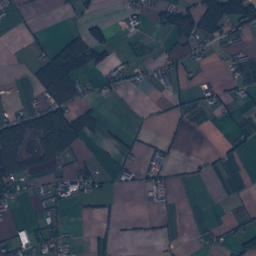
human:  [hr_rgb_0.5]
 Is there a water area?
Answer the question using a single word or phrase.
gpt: yes

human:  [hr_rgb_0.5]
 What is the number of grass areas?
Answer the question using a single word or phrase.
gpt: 293

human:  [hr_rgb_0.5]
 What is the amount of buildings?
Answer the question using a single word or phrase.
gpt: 303

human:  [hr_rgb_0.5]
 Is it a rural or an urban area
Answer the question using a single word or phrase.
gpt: rural

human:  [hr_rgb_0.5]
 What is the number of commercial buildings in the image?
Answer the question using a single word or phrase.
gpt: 25

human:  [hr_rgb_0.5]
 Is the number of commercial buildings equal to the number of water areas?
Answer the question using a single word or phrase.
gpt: no

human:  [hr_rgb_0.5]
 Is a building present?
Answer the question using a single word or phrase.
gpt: yes

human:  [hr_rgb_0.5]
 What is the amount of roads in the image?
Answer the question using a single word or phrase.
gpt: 146

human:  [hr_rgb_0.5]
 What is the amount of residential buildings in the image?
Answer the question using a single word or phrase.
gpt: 276

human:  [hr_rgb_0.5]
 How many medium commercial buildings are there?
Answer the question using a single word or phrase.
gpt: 8

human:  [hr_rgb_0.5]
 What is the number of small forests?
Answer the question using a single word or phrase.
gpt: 37

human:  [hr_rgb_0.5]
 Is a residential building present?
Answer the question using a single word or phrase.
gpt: yes

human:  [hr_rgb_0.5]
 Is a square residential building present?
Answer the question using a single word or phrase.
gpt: yes

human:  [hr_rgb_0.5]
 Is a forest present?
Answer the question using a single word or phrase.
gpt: yes

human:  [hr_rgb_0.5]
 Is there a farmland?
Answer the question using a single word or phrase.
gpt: yes

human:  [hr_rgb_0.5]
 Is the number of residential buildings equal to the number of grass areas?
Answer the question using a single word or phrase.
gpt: no

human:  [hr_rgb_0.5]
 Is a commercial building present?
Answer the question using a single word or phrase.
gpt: yes

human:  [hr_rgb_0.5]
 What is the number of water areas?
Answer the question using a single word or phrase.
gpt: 30

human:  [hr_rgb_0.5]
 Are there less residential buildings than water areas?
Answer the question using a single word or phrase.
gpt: no

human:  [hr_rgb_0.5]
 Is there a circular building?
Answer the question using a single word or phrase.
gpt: yes

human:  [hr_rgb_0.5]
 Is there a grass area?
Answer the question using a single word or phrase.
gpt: yes

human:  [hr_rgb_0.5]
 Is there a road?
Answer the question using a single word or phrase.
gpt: yes

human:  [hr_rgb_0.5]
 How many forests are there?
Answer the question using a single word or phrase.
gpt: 110

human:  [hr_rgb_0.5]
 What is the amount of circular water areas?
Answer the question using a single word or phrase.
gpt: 0

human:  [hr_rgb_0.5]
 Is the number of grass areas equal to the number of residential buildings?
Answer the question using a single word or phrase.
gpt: no

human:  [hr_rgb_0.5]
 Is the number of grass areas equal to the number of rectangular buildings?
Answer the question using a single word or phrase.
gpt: no

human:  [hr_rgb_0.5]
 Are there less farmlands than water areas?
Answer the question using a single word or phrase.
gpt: no

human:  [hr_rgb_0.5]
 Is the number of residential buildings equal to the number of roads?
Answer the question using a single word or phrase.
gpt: no

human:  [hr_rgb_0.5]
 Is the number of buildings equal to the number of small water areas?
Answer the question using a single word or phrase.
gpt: no

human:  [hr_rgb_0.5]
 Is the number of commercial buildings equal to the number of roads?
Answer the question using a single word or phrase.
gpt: no

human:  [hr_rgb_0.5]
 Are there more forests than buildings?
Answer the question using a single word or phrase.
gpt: no

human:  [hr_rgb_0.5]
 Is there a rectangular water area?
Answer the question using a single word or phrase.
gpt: yes

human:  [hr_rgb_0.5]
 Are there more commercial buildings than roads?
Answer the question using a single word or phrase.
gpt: no

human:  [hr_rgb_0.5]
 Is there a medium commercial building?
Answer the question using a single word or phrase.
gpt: yes

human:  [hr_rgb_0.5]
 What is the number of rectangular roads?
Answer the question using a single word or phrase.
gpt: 0

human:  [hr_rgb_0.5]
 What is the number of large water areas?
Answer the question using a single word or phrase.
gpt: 1

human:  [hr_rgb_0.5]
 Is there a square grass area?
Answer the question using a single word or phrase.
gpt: no

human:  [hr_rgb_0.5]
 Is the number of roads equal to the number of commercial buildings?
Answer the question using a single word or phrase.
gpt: no

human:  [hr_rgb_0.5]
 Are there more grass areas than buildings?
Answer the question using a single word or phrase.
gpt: no

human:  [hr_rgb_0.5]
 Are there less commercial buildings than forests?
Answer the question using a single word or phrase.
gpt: yes

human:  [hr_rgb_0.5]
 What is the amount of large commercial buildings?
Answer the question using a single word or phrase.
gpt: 4

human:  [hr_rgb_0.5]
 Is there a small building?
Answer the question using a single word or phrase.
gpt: yes

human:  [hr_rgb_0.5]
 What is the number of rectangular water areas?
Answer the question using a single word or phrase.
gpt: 8

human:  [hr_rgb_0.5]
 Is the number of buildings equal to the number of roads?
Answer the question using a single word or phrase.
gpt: no

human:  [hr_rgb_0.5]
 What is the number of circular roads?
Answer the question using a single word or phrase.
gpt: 0

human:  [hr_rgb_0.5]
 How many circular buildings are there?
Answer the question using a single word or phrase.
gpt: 3

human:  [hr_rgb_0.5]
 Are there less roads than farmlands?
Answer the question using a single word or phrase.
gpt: no

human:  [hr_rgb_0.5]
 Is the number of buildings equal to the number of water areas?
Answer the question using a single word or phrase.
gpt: no

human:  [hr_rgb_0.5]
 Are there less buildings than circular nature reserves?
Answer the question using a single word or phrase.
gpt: no

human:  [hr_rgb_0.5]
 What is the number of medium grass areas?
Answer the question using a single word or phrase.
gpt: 70

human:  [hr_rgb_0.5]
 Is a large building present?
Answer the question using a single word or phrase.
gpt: yes

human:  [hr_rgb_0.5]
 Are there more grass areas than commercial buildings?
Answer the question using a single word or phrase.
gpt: yes

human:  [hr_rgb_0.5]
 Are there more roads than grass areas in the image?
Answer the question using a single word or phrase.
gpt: no

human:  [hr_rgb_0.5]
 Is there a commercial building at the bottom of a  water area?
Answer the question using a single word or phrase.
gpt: yes

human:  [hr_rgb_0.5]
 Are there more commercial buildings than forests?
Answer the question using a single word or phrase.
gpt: no

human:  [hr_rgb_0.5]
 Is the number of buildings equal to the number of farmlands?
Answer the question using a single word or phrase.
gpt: no

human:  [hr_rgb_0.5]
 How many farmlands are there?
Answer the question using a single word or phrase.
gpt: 99

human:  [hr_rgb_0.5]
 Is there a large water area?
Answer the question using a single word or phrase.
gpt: yes

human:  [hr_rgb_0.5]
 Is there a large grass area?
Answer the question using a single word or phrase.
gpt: yes

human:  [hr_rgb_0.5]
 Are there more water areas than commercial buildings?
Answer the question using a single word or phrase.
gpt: yes

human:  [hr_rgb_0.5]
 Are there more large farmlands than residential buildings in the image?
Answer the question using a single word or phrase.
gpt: no

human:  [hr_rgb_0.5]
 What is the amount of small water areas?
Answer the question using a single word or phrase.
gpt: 23

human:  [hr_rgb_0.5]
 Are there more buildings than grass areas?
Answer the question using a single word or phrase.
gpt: yes

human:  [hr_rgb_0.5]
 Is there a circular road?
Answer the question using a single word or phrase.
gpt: no